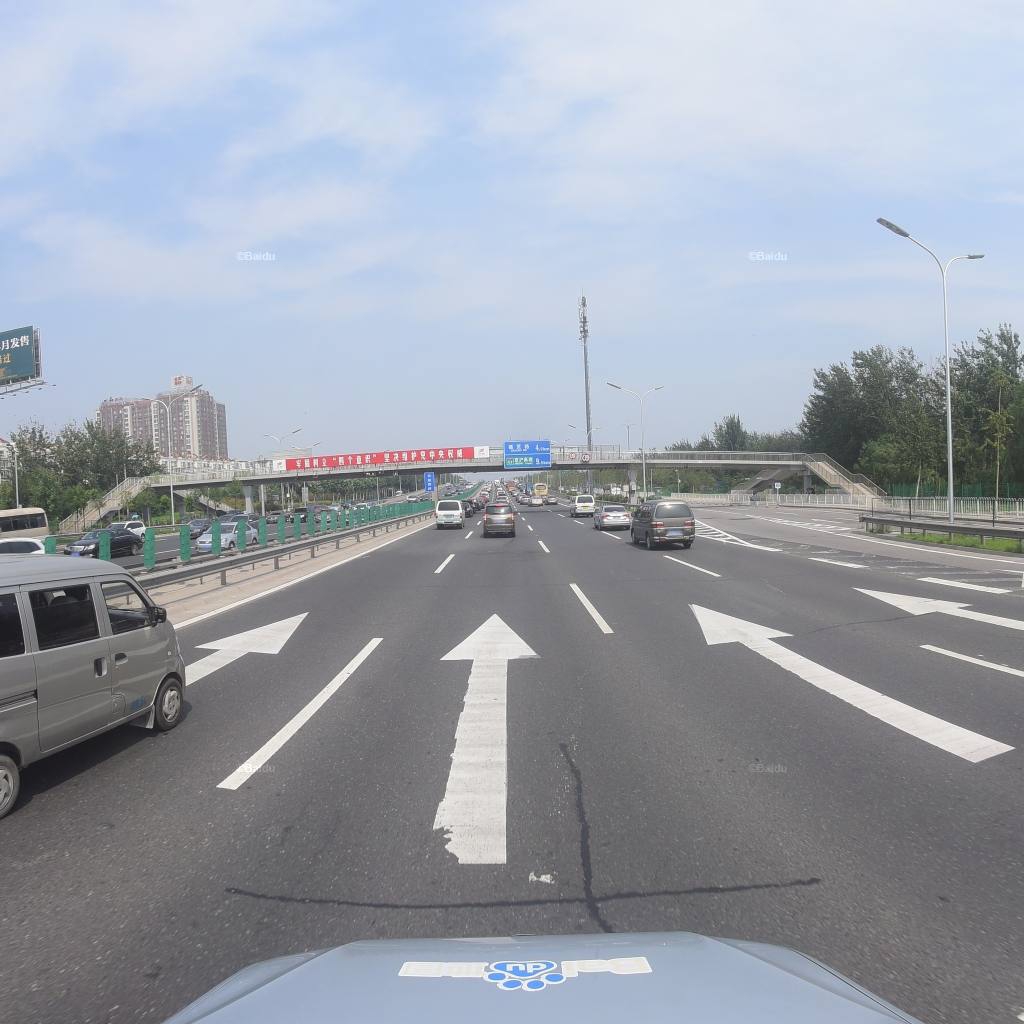
Region: Fengtai
Road damage annotations: transverse patch, longitudinal patch, transverse patch